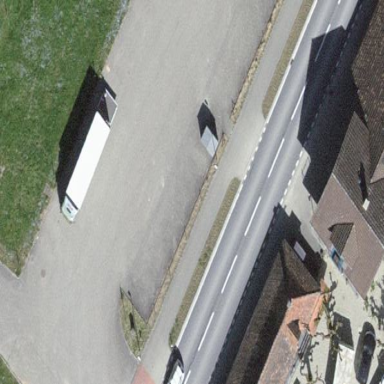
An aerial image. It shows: Parking area with surface.